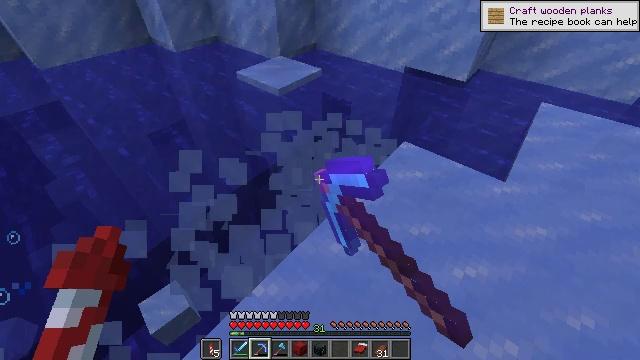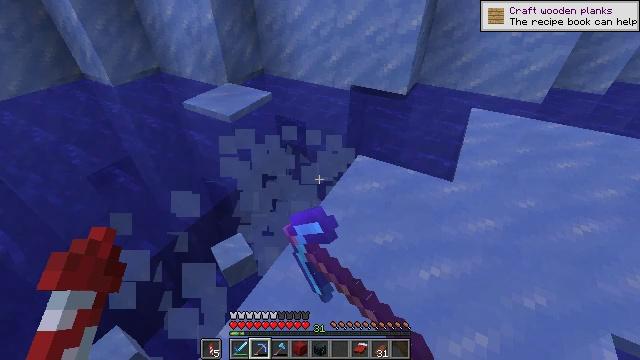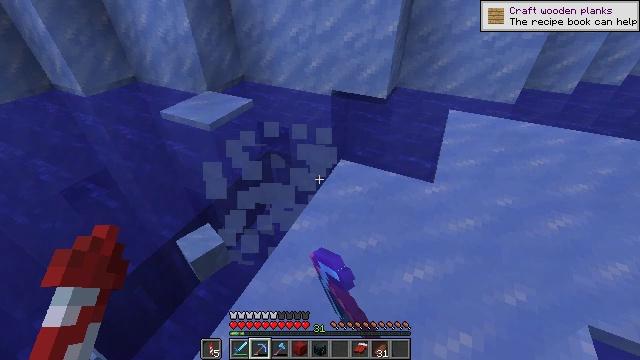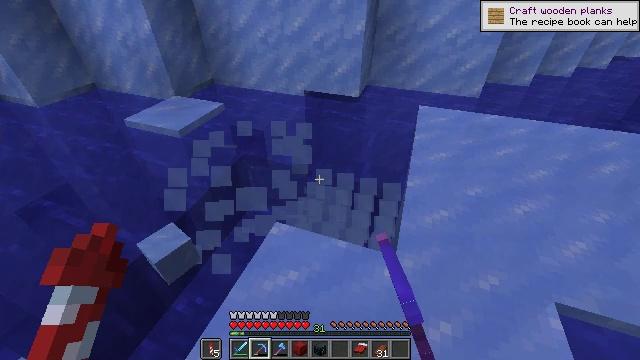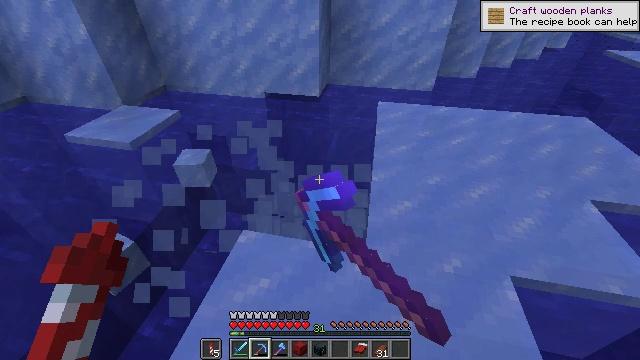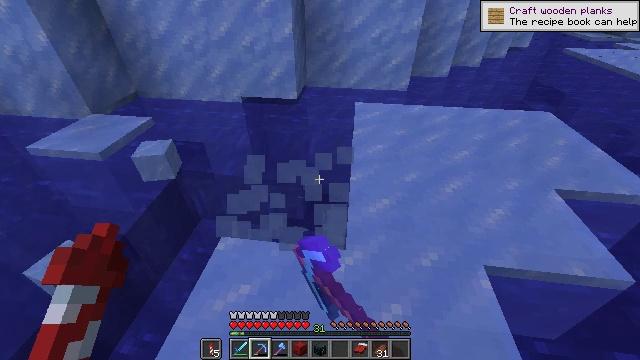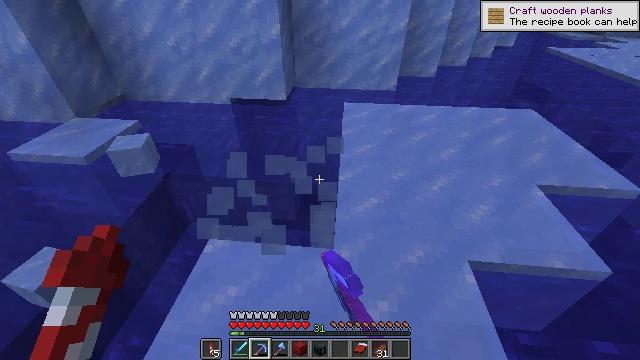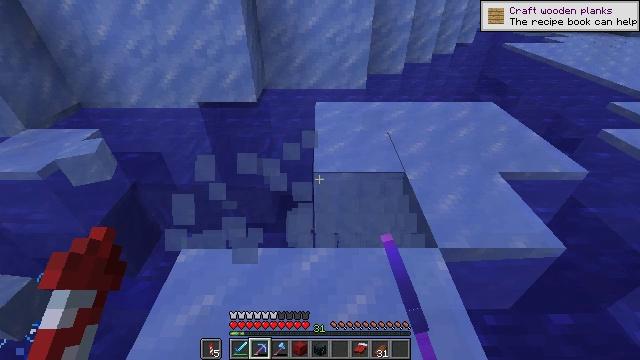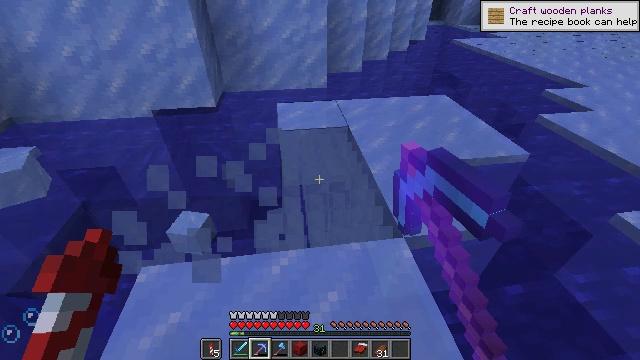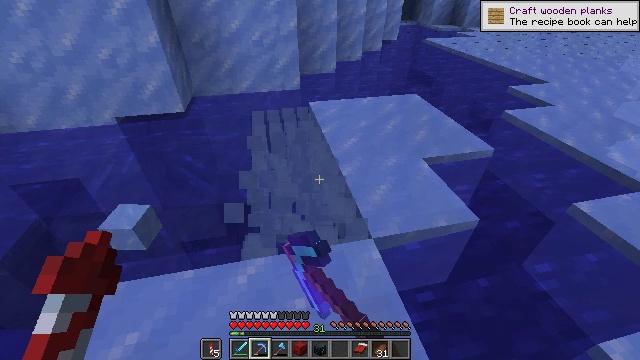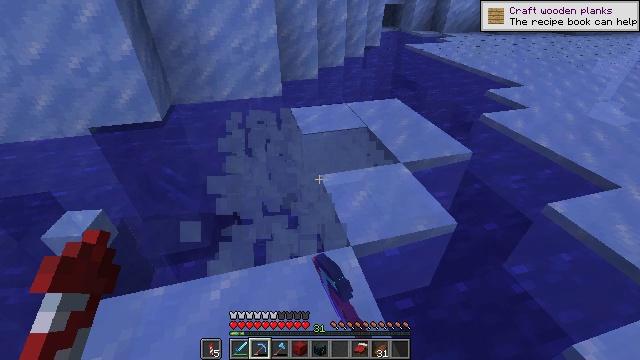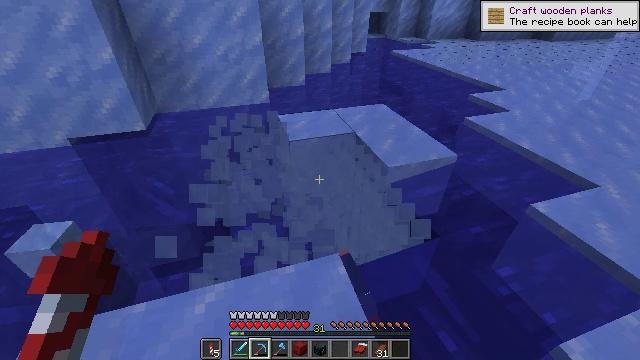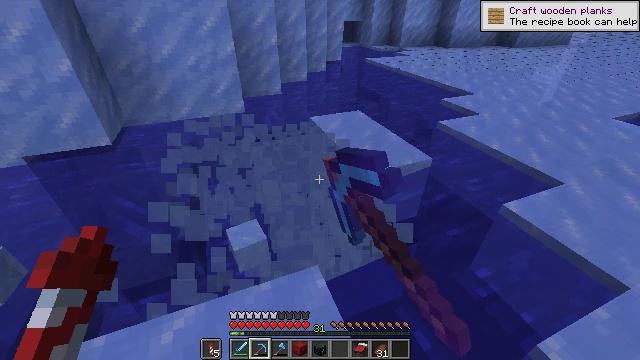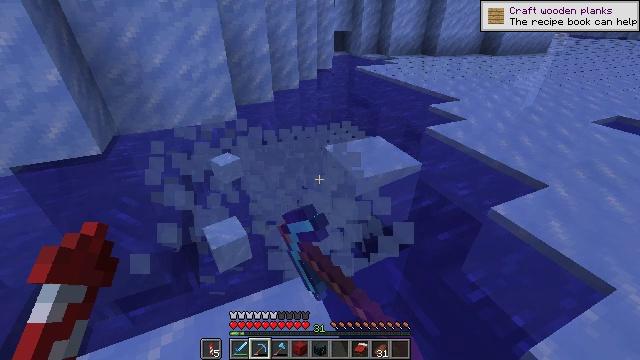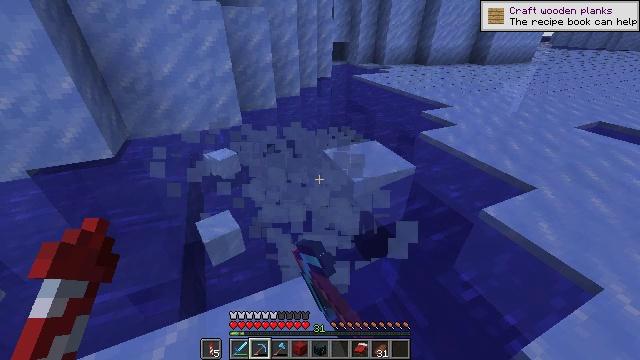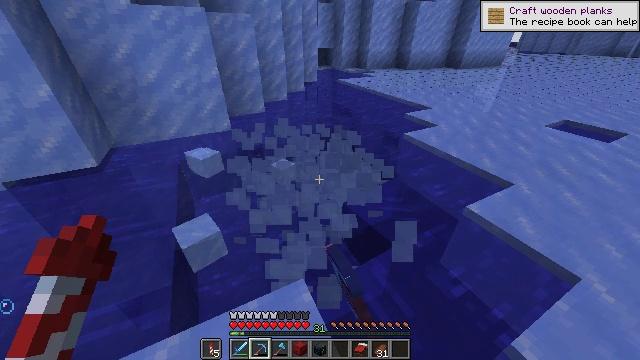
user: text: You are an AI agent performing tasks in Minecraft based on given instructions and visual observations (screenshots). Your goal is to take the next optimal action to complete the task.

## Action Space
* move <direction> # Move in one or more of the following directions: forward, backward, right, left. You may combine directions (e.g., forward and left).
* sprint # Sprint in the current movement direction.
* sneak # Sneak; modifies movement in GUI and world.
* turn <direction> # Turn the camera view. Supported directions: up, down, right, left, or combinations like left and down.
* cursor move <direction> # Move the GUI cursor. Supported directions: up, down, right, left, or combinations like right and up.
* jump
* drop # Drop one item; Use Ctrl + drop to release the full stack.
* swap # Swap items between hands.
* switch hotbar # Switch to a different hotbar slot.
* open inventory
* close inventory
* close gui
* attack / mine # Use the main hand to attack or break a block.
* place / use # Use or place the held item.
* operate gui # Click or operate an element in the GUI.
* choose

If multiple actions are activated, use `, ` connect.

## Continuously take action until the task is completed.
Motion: motion action
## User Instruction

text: Attack the ice to clear a path.
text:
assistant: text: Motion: turn right and up, attack / mine
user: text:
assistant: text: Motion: turn right and up, attack / mine
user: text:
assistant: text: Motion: turn right, attack / mine
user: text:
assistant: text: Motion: move back and move right, turn right, attack / mine
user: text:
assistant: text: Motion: move back and move right, turn right, attack / mine
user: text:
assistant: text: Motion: move back and move right, turn right, attack / mine
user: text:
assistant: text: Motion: move right, turn right, attack / mine
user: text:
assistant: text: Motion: move forward and move right, turn right, attack / mine
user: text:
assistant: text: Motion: move forward and move right, turn right, attack / mine
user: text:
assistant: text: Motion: move forward and move right, turn right and up, attack / mine
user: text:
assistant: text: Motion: move left, turn right and up, attack / mine
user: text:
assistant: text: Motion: move forward and move left, turn right and up, attack / mine
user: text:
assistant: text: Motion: move forward and move left, turn right, attack / mine
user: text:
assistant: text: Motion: move forward and move left, attack / mine
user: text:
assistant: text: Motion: turn right, attack / mine
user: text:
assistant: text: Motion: move back, turn right, attack / mine
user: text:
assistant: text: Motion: move back and move right, attack / mine
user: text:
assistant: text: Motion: move back and move right, turn left, attack / mine
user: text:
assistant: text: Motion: move back and move right, attack / mine
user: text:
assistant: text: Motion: move back and move right, turn left and down, attack / mine
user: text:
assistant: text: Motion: move back and move right, turn left and down
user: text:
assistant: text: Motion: move back and move right, turn left and down
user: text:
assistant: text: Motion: move back and move right, turn left and down
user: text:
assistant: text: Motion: move back, turn left and down
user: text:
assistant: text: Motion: move back, turn left and down
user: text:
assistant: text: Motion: move back, turn left, attack / mine
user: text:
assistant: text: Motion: move back, turn left, attack / mine
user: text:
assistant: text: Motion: move back, turn left and up, attack / mine
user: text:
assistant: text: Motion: move back, turn left and up, attack / mine
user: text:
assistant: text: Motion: move back, turn left, attack / mine